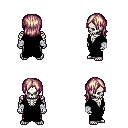
a pixel art fantasy rpg character, male body template, skeleton, black robe, gold greaves, white blonde long bangs hairstyle, white cloth bandages, four views (front, back, left, right), 2x2 character sprite sheet, small pixel art, hard edges, no anti-aliasing